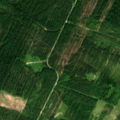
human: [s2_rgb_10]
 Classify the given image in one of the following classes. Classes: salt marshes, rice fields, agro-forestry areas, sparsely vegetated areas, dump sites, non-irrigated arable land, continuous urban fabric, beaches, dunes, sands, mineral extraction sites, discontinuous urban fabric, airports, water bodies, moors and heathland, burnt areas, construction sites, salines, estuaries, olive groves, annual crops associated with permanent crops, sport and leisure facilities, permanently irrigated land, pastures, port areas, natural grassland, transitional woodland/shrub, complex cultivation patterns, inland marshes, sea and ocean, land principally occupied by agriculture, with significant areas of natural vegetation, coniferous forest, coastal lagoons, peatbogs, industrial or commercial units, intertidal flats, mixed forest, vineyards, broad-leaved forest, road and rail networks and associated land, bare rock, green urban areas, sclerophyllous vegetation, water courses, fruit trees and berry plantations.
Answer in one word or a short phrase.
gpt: coniferous forest, mixed forest, transitional woodland/shrub